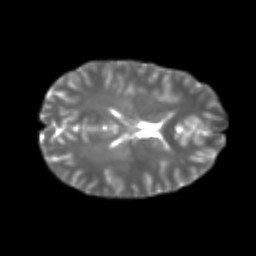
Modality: T2w
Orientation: axial
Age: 22
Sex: male
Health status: healthy
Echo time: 0.074 s